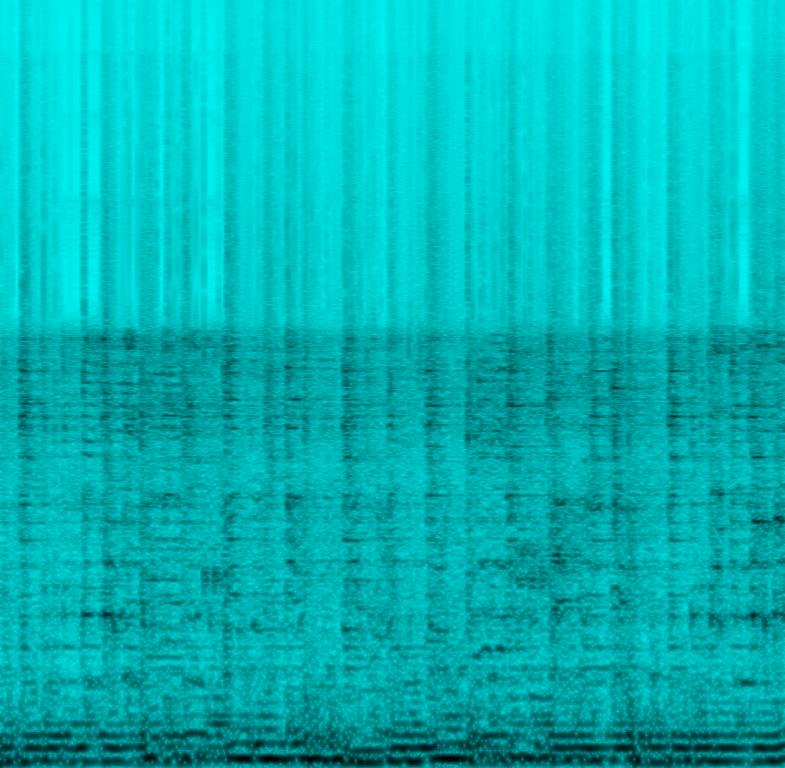
A male vocalist sings this energetic song. The tempo is fast with boomy bass lines, steady drumming, keyboard harmony and enthusiastic electric guitar riff with vocal backup. The audio quality is very bad and the song is muffled and muddy. This song is a live performance with ambient sounds of people clapping and cheering.